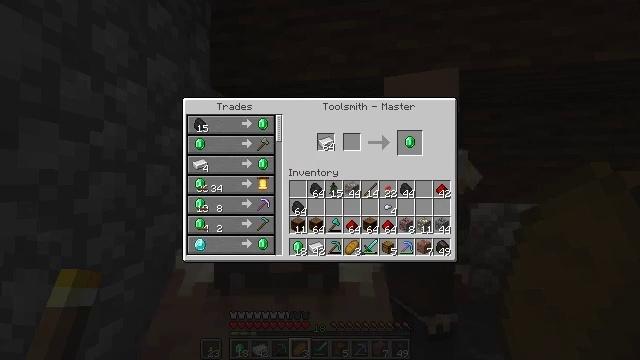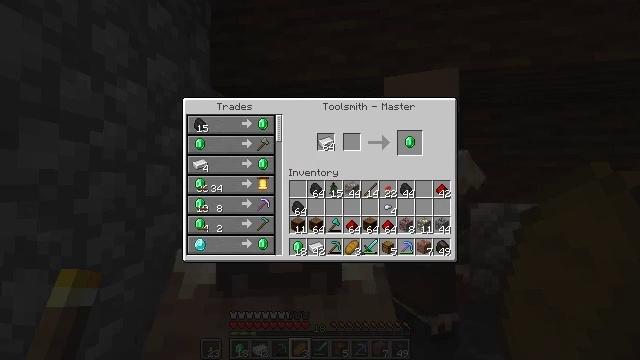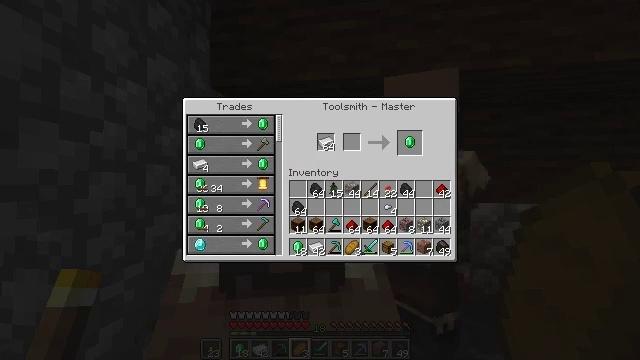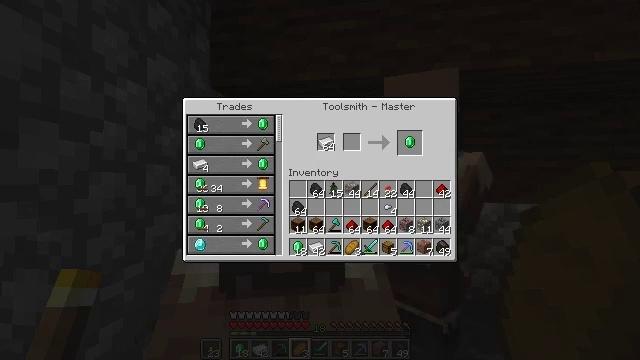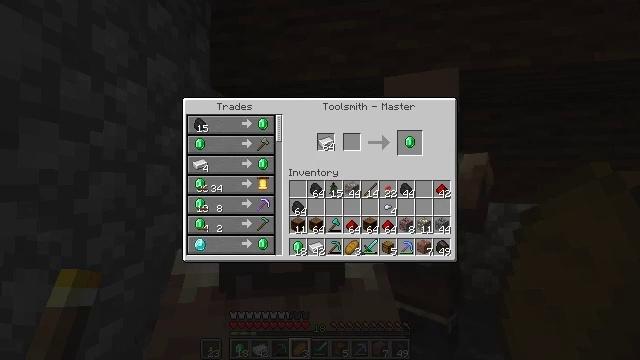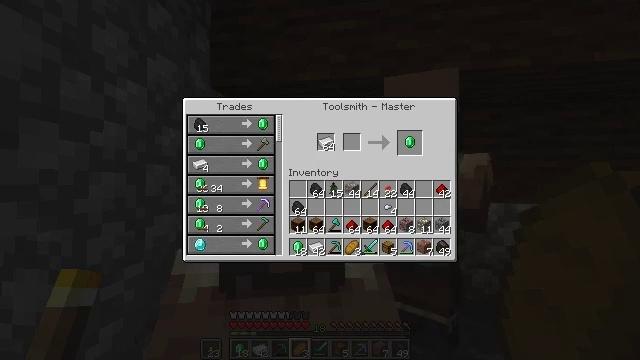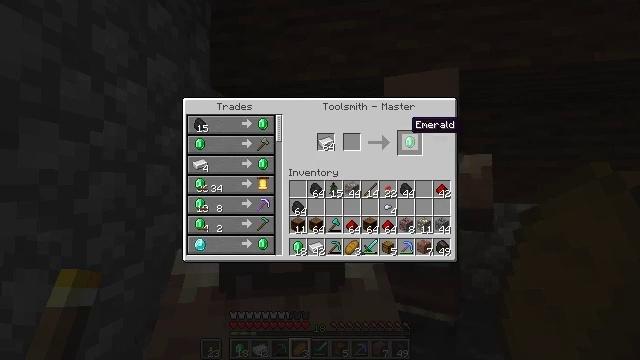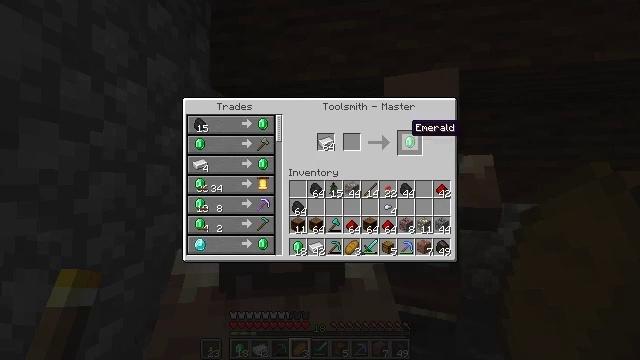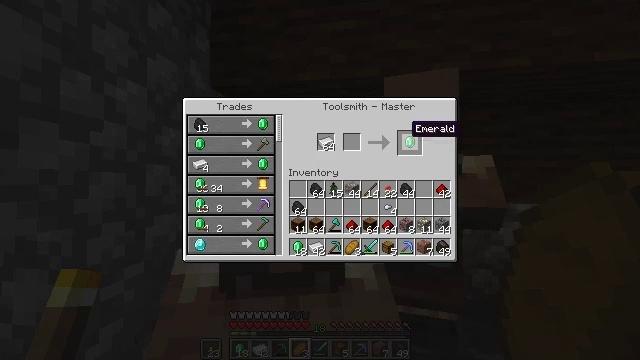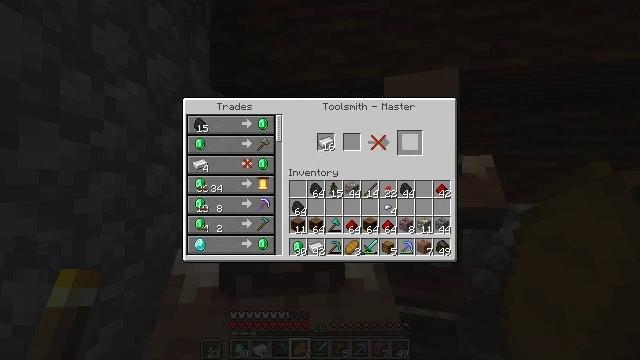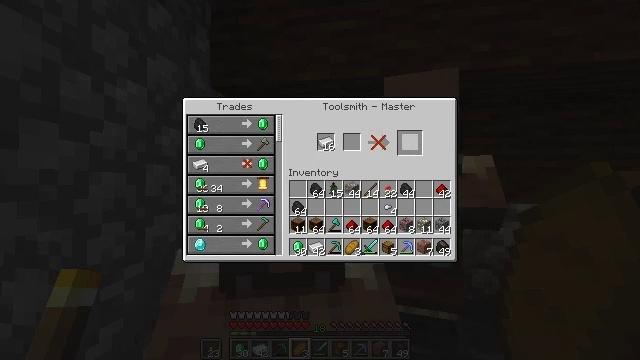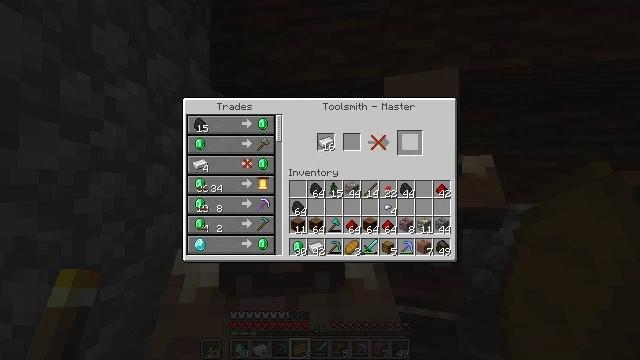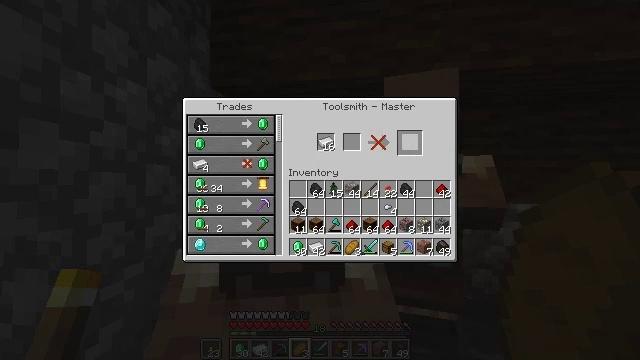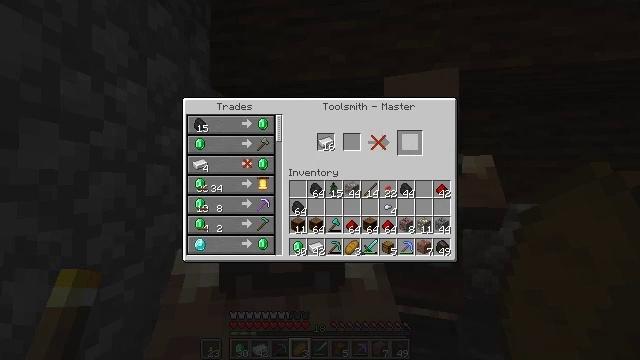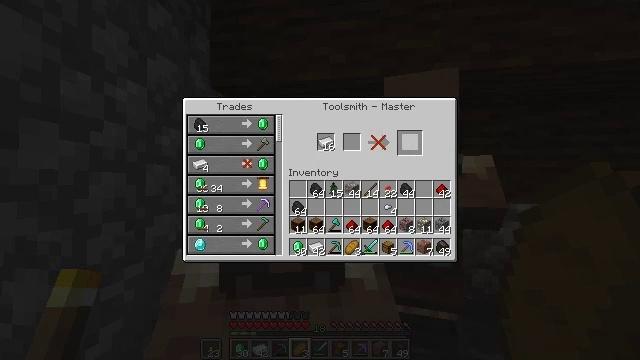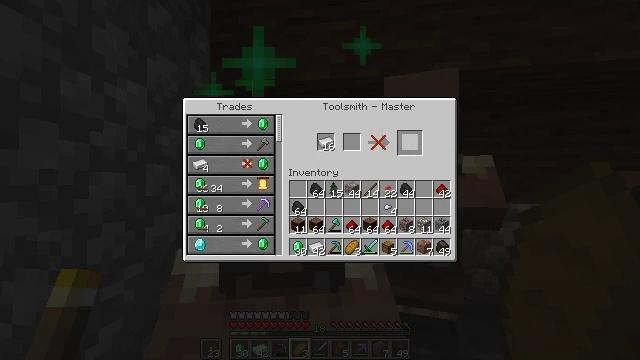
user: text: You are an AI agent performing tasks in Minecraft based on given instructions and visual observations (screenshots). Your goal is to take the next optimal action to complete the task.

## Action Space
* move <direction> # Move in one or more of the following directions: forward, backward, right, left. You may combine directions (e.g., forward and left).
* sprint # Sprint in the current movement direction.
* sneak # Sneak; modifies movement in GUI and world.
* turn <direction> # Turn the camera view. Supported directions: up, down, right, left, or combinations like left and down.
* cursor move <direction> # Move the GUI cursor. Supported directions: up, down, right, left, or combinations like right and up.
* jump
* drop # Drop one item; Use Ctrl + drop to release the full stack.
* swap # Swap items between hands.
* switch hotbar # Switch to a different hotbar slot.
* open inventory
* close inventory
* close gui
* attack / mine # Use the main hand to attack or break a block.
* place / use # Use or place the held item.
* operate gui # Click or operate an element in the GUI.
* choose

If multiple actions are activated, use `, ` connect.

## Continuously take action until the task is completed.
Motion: motion action
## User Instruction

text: Craft an emerald with the available materials.
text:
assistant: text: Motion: sneak, cursor move right and up
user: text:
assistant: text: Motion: sneak
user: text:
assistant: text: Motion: sneak, cursor move left
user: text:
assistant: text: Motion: sneak, cursor move left
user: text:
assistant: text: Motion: sneak
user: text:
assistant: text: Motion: sneak
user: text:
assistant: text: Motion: sneak
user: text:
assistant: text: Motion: sneak
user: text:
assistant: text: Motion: sneak, operate gui
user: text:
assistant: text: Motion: sneak, operate gui
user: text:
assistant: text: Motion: sneak, operate gui
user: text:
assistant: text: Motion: sneak
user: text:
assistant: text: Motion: sneak
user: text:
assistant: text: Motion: sneak
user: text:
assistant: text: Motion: sneak
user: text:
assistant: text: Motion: sneak
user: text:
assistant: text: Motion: sneak
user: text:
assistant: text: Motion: sneak
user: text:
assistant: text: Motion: sneak
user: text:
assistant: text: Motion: sneak
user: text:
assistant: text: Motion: sneak
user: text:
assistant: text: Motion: sneak
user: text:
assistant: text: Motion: sneak
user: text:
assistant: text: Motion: no_op
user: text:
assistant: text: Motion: no_op
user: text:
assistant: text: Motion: no_op
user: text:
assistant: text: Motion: no_op
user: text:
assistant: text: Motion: no_op
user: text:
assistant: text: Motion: no_op
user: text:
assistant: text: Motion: no_op